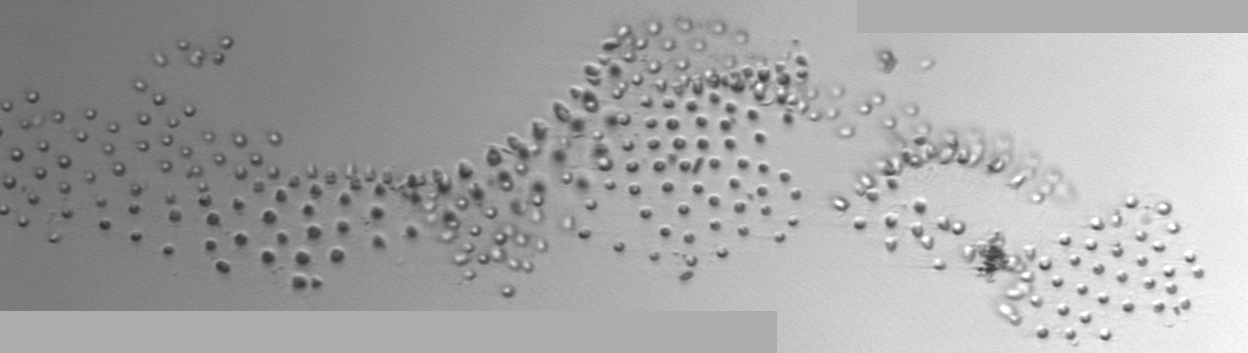
Label: Parvicorbicula_socialis